Question: In the YSOD below, the stacktrace (and the source file line) contain the full path to the source file. Unfortunately, the full path to the source file name contains my user name, which is 'firstname.lastname'.
I want to keep the YSOD, as well as the stack trace including the filename and line number (it's a demo and testing system), but the username should vanish from the sourcefile path. Seeing the file's path is also OK, but the path should be truncated at the solution root directory.
(without me having to copy-paste the solution every time to another path before publishing it...)
Is there any way to accomplish this ?
Note: Custom error pages aren't an option.

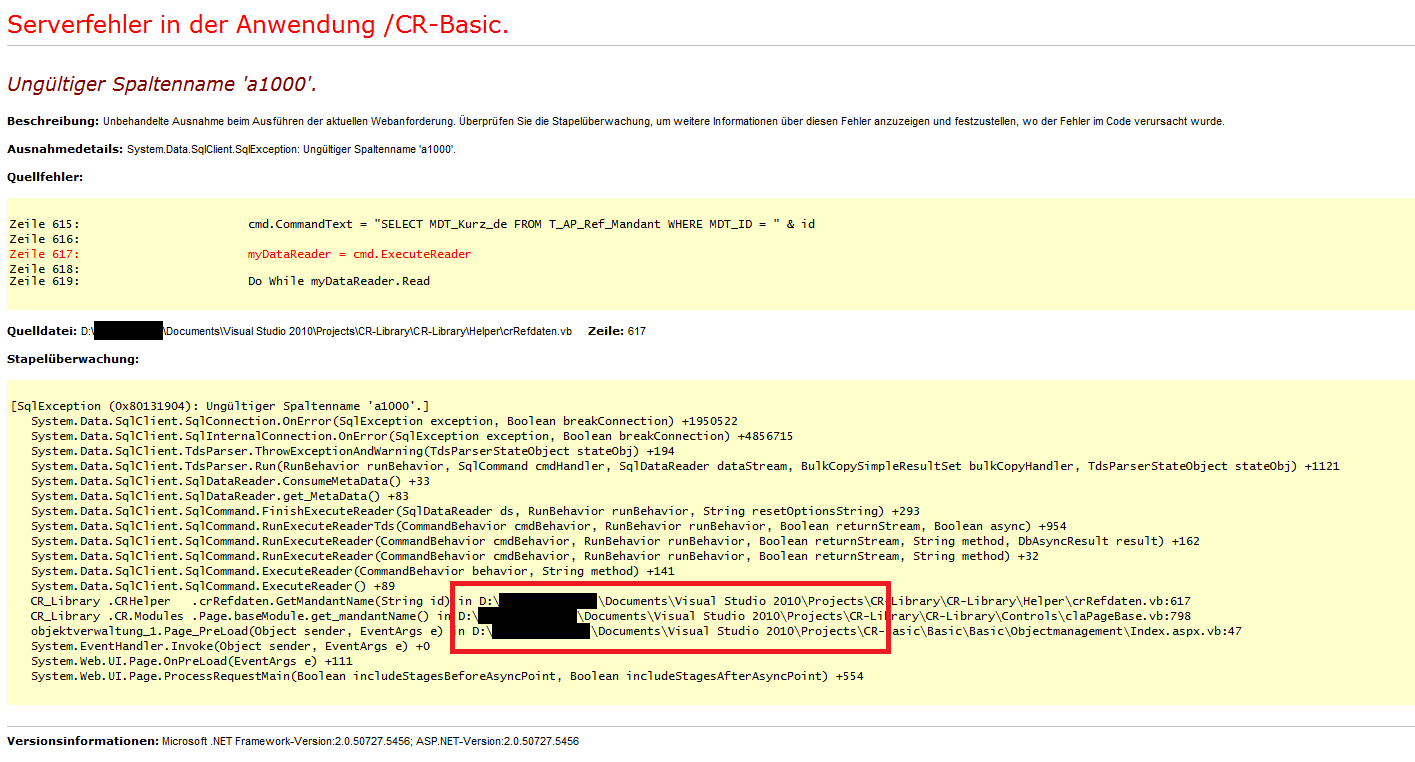
Answer: Never mind, I found it out myself.
Thanks to Anton Gogolev's statement that the path is in the pdb file, I realized it is possible.
One can do a binary search-and-replace on the pdb file, and replace the username with something else.
I quickly tried using this:
<URL>
and it worked (on 50% of the pdb files).
So mind the crap, that code-snippet in the link seems to be buggy.
But the concept seems to work.
I now use this code:
'''
public static void SizeUnsafeReplaceTextInFile(string strPath, string strTextToSearch, string strTextToReplace)
{
byte[] baBuffer = System.IO.File.ReadAllBytes(strPath);
List<int> lsReplacePositions = new List<int>();
System.Text.Encoding enc = System.Text.Encoding.UTF8;
byte[] baSearchBytes = enc.GetBytes(strTextToSearch);
byte[] baReplaceBytes = enc.GetBytes(strTextToReplace);
var matches = SearchBytePattern(baSearchBytes, baBuffer, ref lsReplacePositions);
if (matches != 0)
{
foreach (var iReplacePosition in lsReplacePositions)
{
for (int i = 0; i < baReplaceBytes.Length; ++i)
{
baBuffer[iReplacePosition + i] = baReplaceBytes[i];
} // Next i
} // Next iReplacePosition
} // End if (matches != 0)
System.IO.File.WriteAllBytes(strPath, baBuffer);
Array.Clear(baBuffer, 0, baBuffer.Length);
Array.Clear(baSearchBytes, 0, baSearchBytes.Length);
Array.Clear(baReplaceBytes, 0, baReplaceBytes.Length);
baBuffer = null;
baSearchBytes = null;
baReplaceBytes = null;
} // End Sub ReplaceTextInFile
'''
Replace 'firstname.lastname' with something that has equally many characters, for example "Poltergeist".
Now I only need to figure out how to run the binary search and replace as a post-build action.